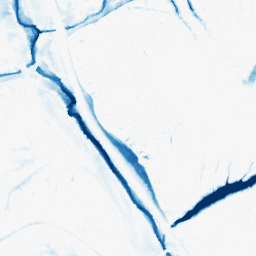
Category: morphological
Decomposition family: morphological_ellipse
Decomposition parameters: operation: closing
width: 20
height: 20
Upsampling method: sinc_hamming
Upsampling parameters: scale: 4
kernel_size: 16
Upsampling scale: 4